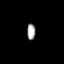
Tissue: prostate
Cell type: T cells
Senescence score: 0.3324
Nuclear area (px): 136
Mean DAPI intensity: 162.691